Aerial crown-view tile of a tropical tree (Barro Colorado Island, Panama), acquired 20250818:
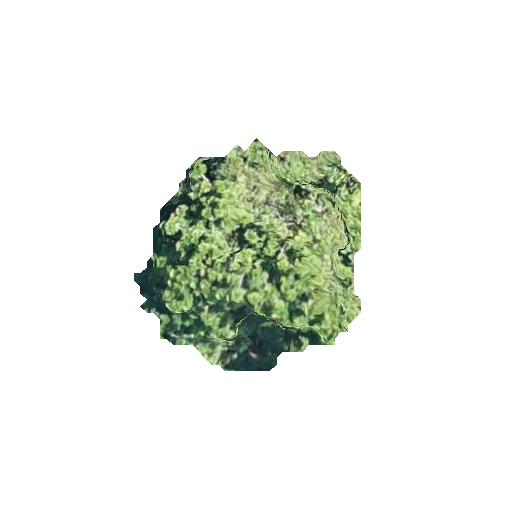
Species: Anacardium excelsum
GBIF accepted scientific name: Anacardium excelsum
Crown area: 55.601 m²